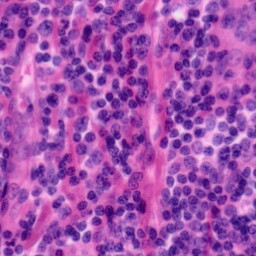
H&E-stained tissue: Tonsil